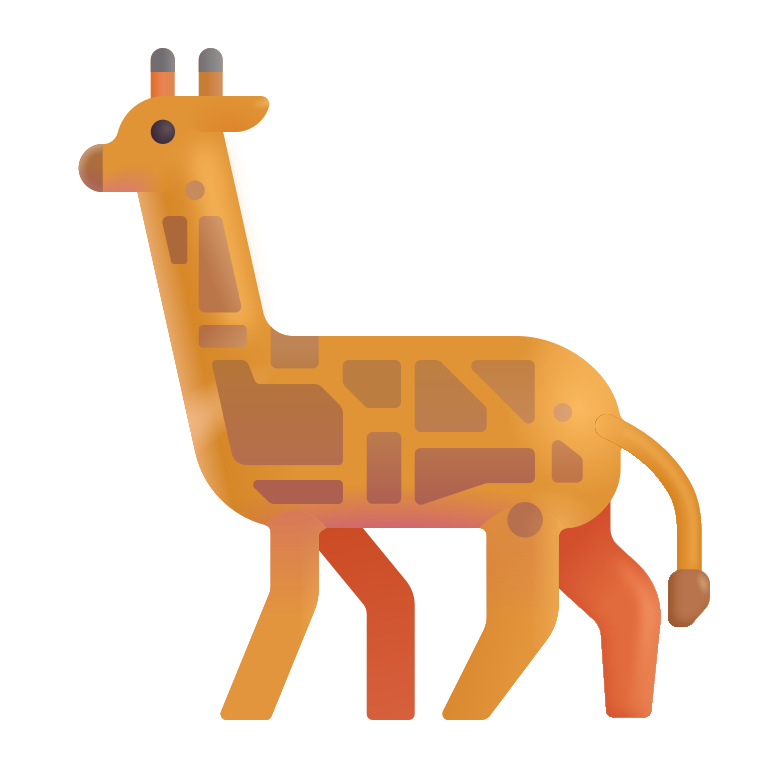
giraffe color